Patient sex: M
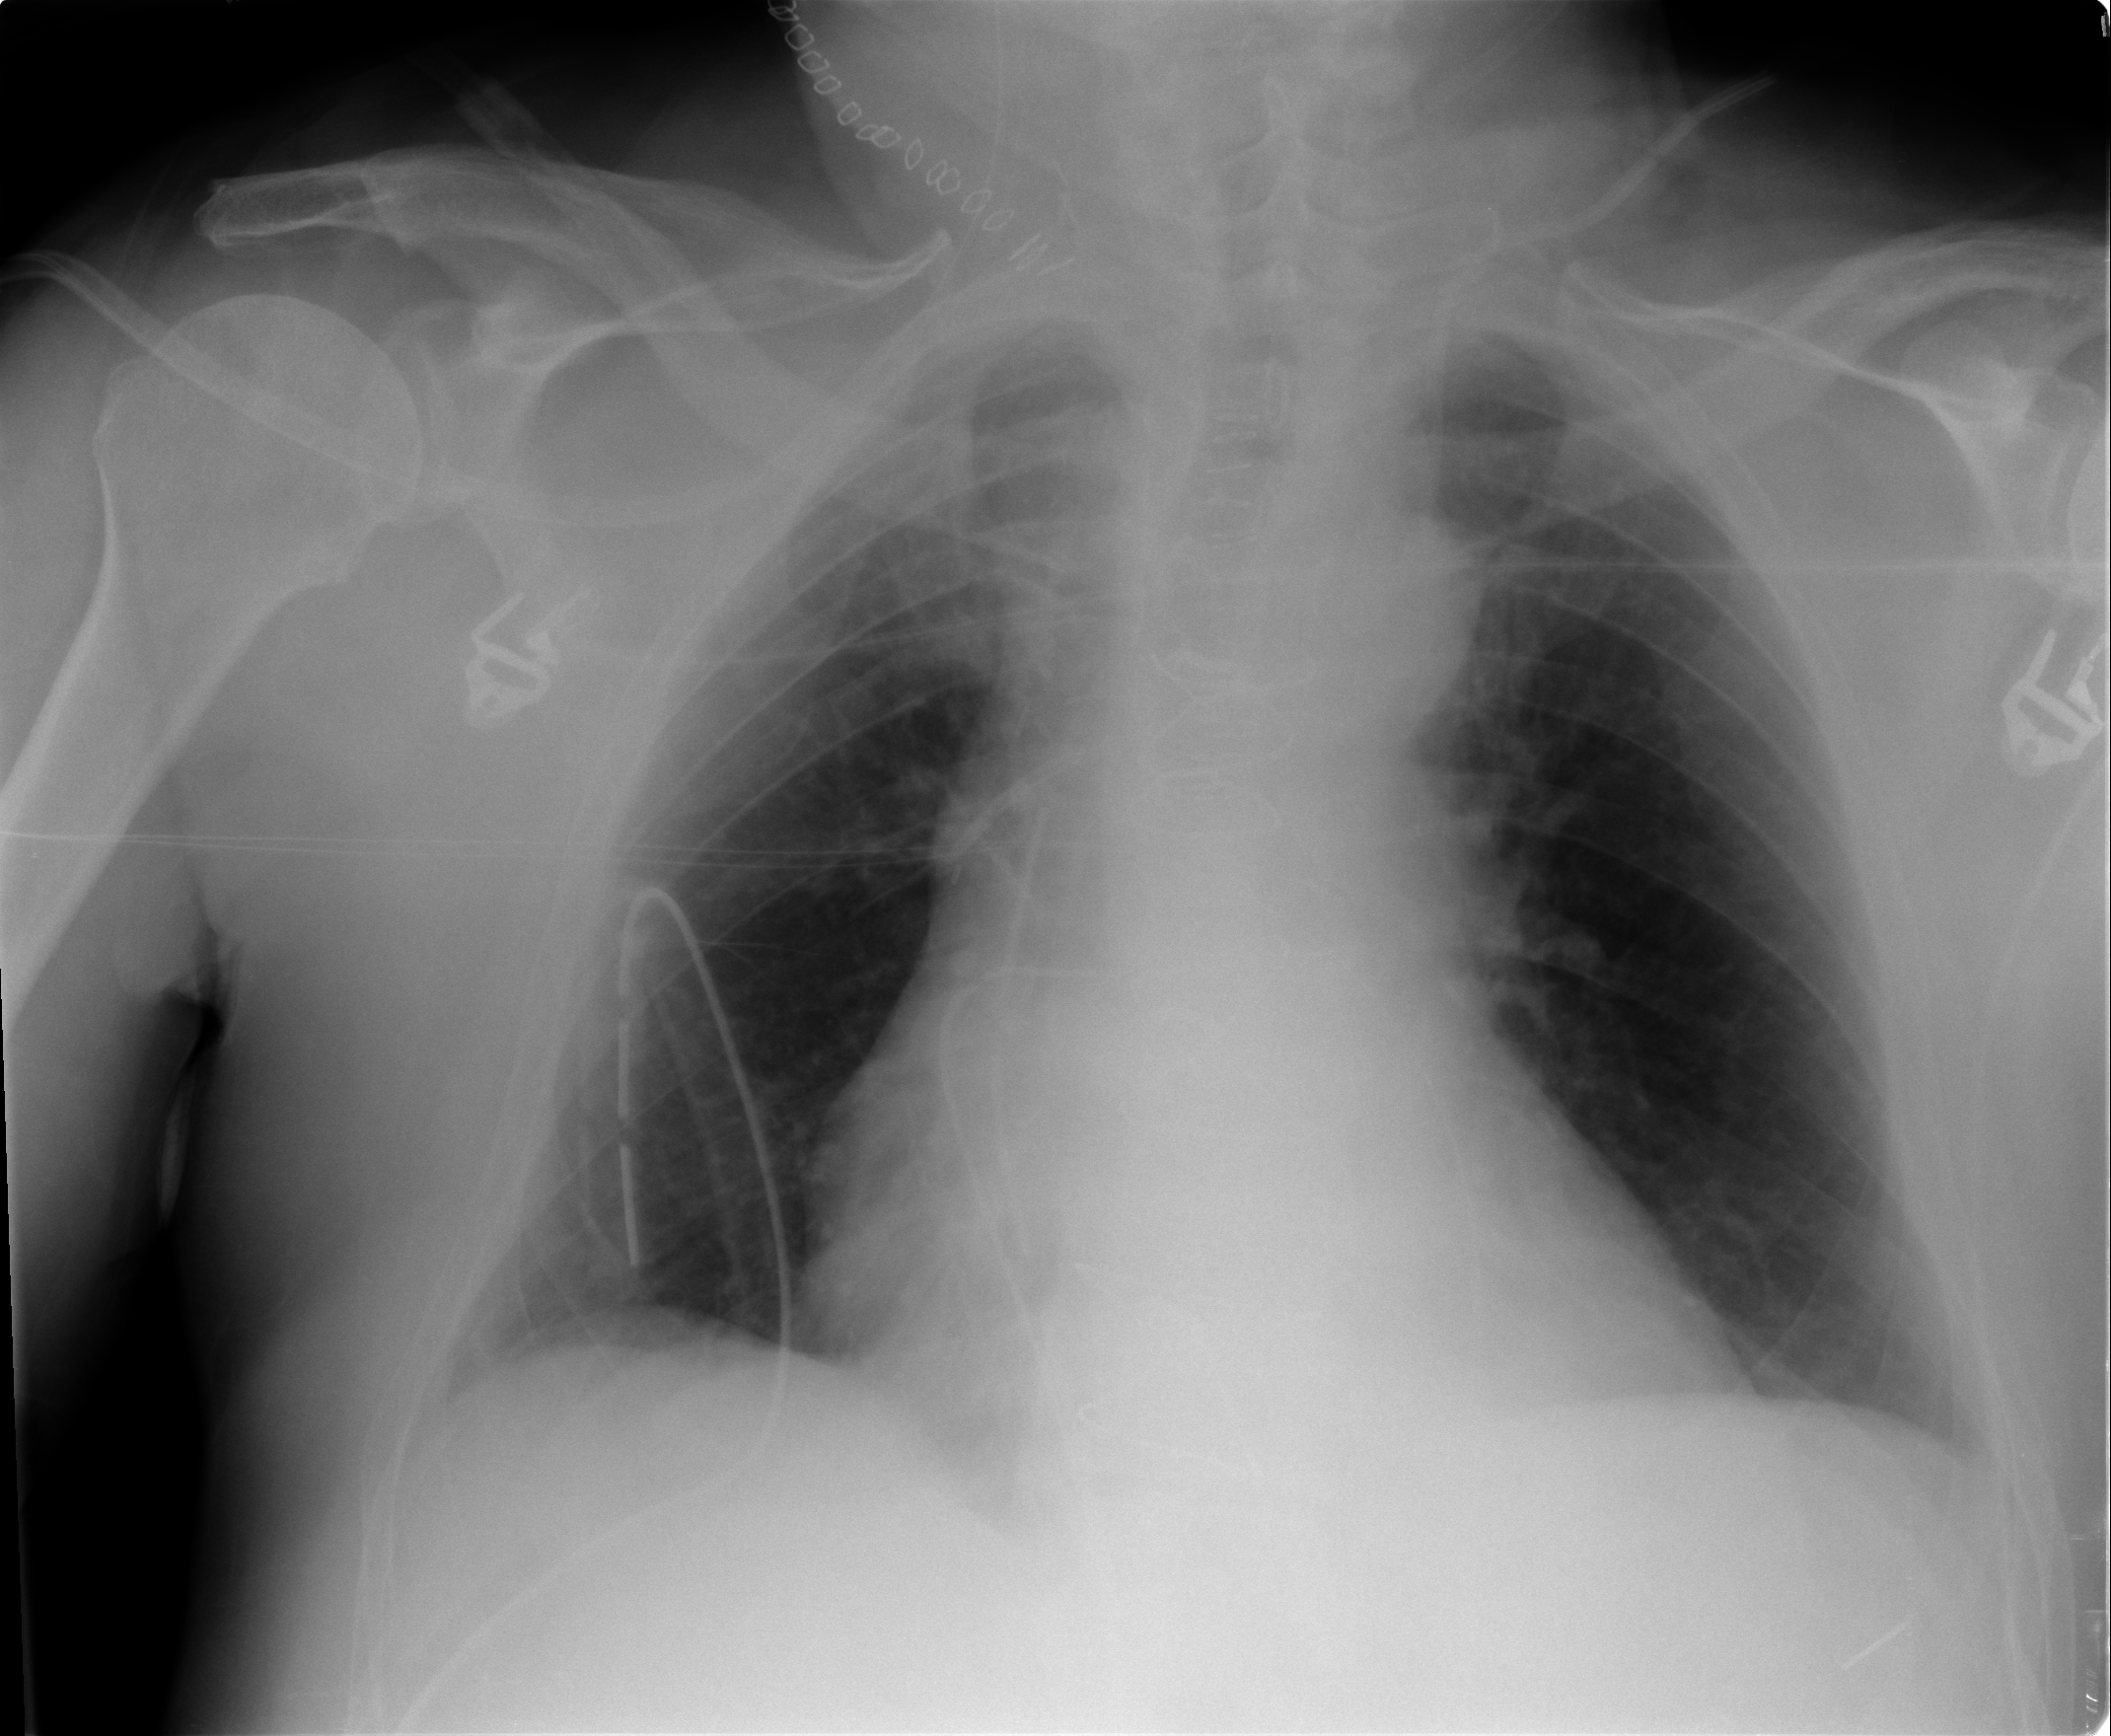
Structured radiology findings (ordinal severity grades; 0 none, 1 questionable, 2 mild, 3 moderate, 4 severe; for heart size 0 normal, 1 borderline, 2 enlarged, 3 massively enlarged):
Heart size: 2
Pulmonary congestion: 2
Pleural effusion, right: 0
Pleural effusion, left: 0
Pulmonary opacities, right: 0
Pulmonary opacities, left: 0
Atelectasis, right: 2
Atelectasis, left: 2